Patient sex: F
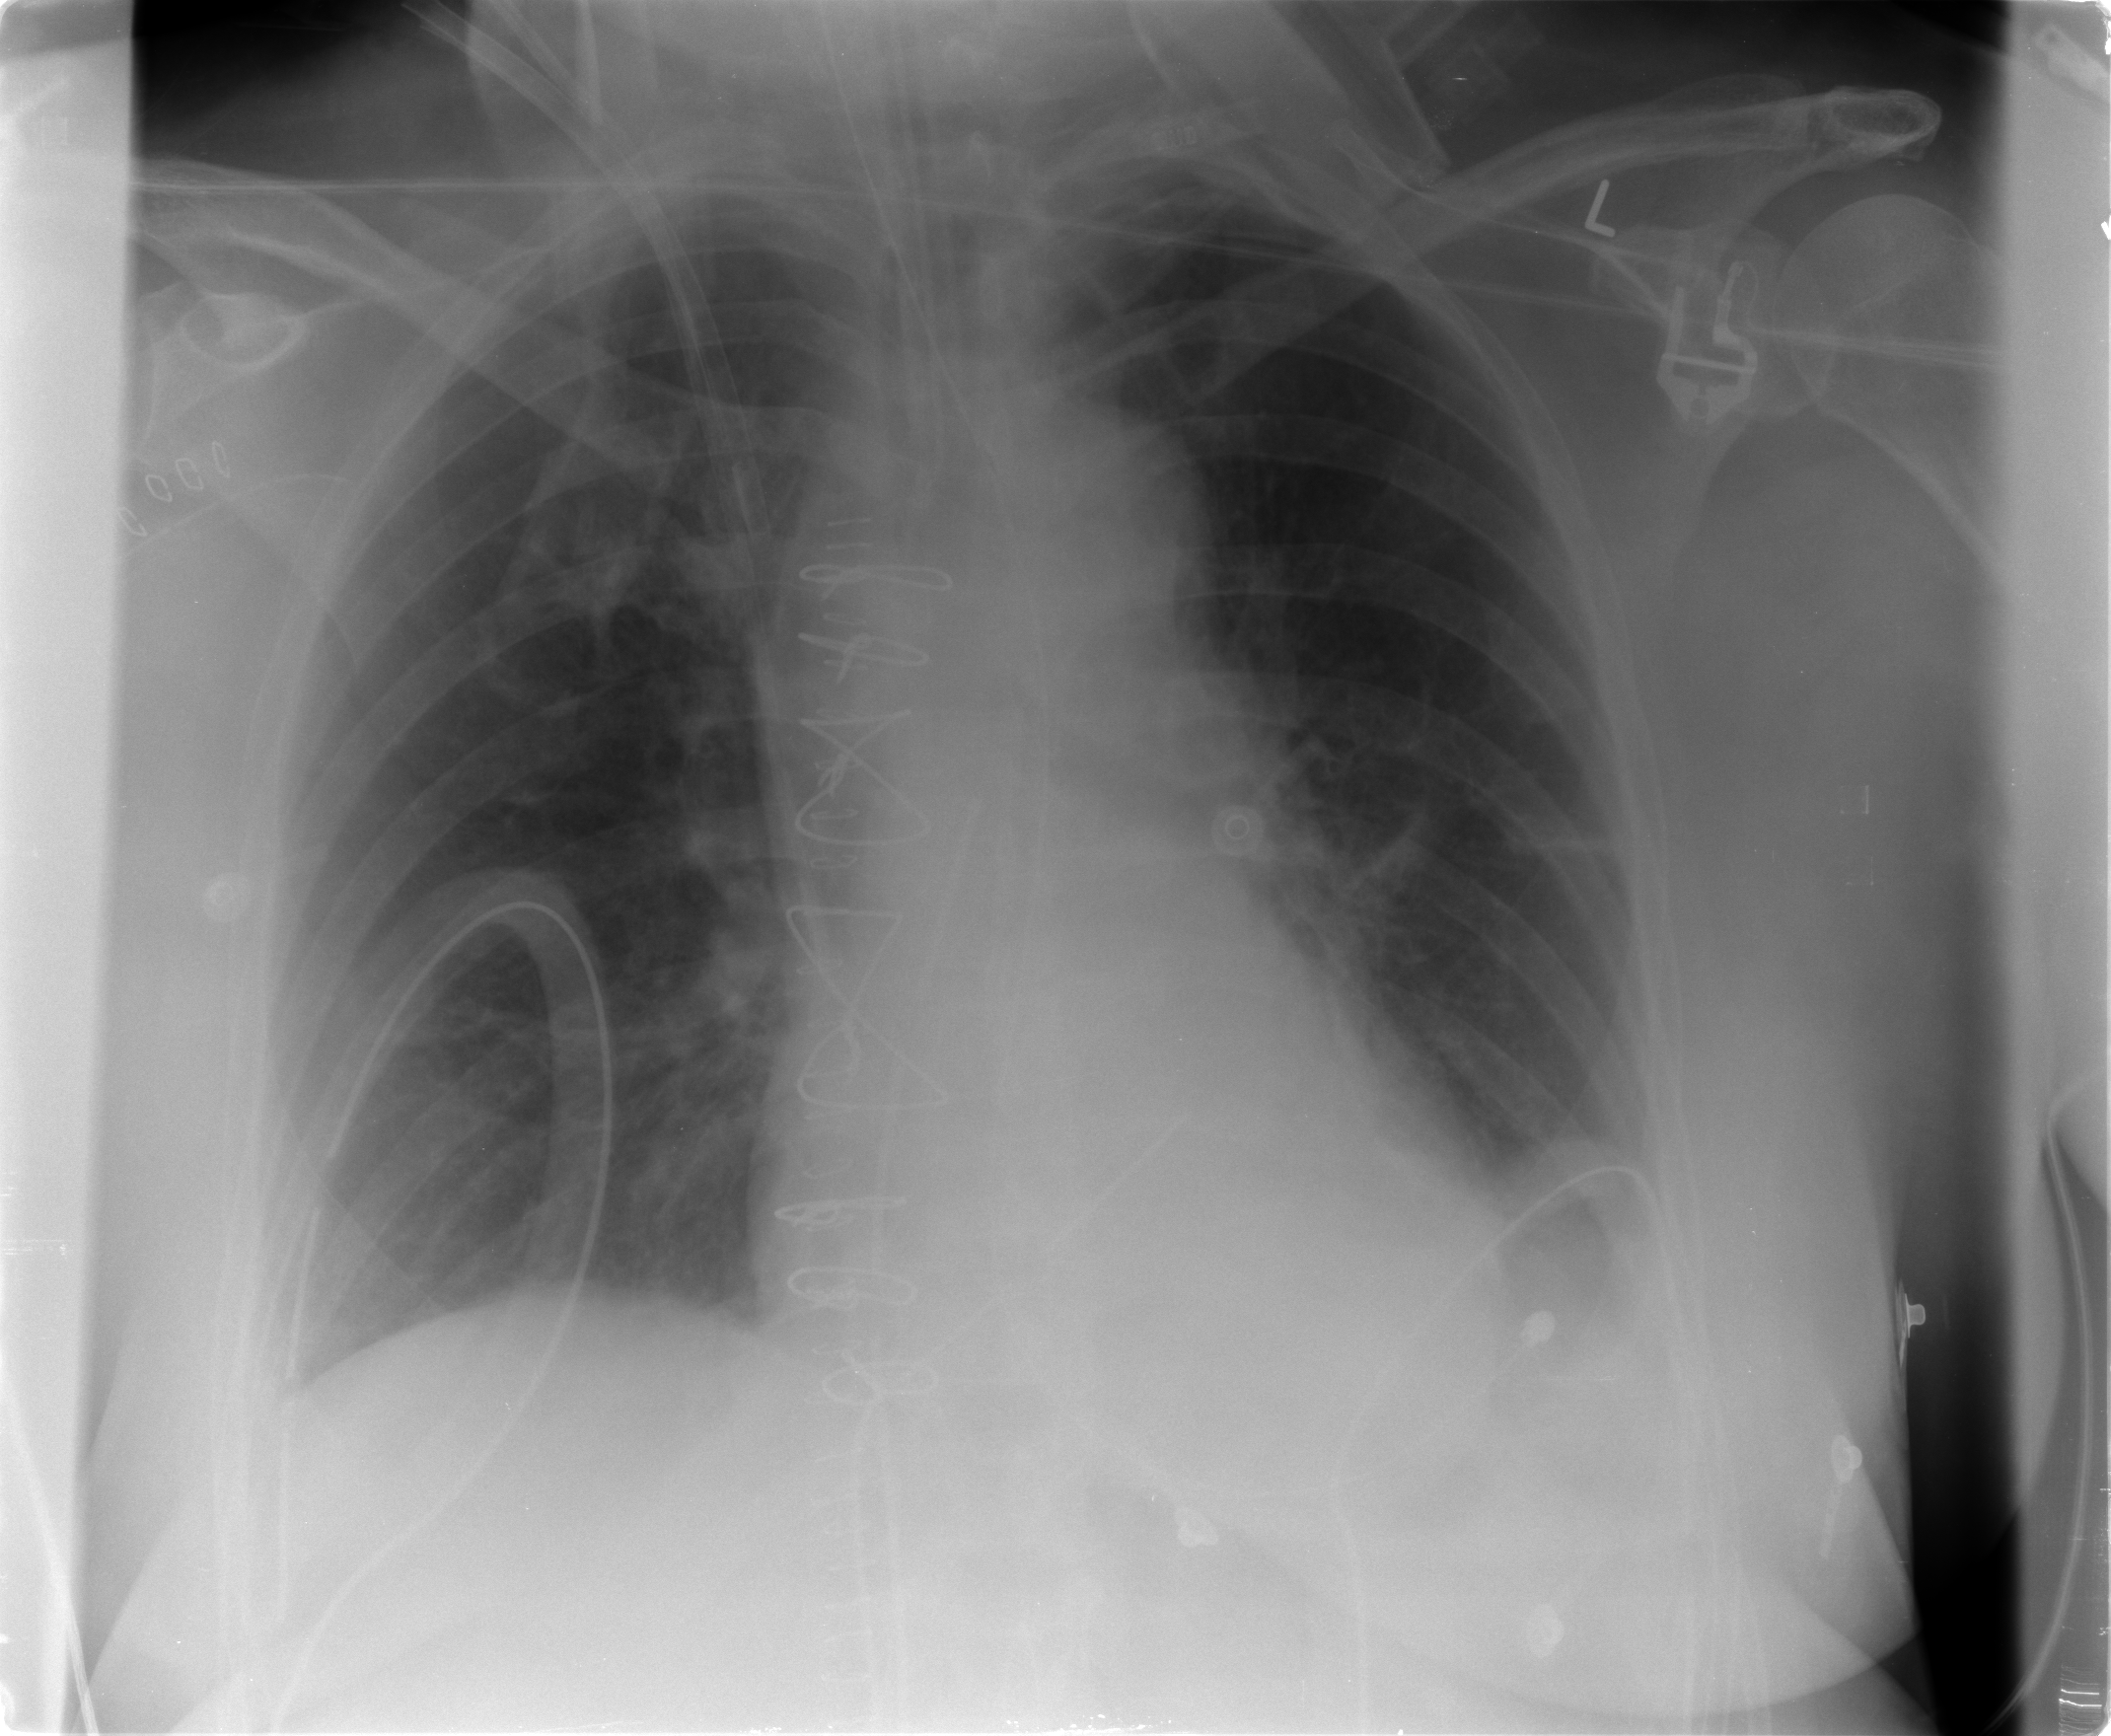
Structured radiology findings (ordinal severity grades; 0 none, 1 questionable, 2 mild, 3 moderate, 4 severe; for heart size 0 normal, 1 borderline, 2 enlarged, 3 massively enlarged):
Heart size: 2
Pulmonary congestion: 1
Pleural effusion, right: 1
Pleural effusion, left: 2
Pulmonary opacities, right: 0
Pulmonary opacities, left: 0
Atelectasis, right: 2
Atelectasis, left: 2